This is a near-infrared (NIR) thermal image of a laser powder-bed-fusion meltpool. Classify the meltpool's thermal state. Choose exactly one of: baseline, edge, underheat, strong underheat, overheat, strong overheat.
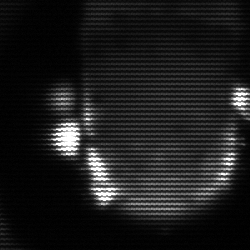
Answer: baseline